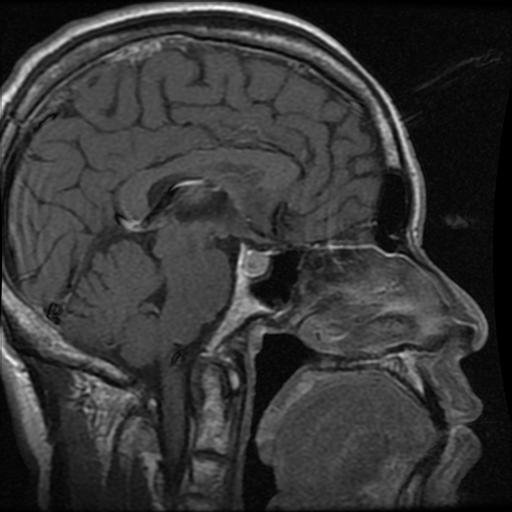
Label: pituitary